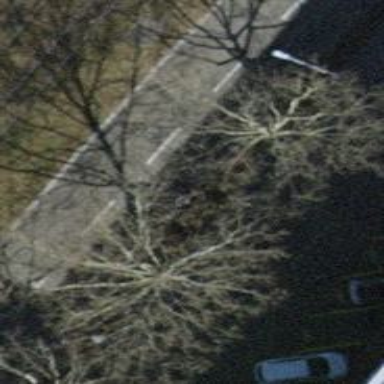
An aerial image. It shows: Avenue of broadleaved trees forming tree row.